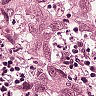
Metastatic tissue present: yes